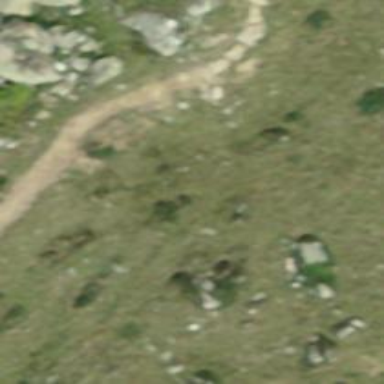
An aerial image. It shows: Rocky path.